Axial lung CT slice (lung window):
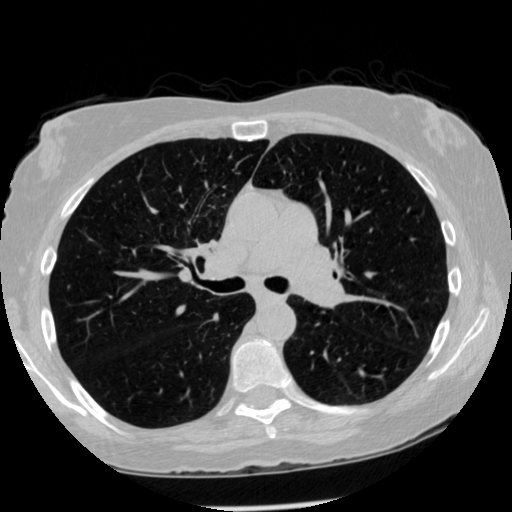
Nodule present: no